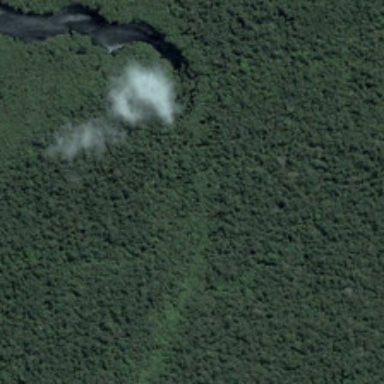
A piece of water and some clouds are in a piece of green forest .